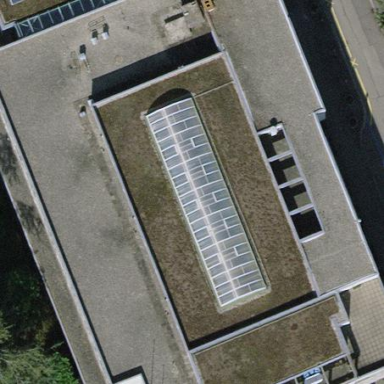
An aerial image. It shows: School building.